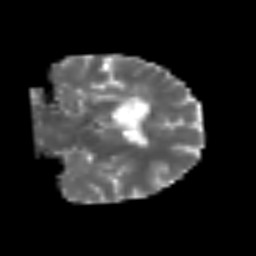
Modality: MD
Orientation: coronal
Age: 75
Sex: female
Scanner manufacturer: siemens
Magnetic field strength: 3 T
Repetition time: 3.2 s
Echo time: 0.081 s